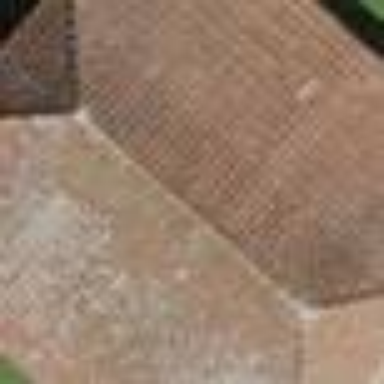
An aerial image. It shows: Barn.